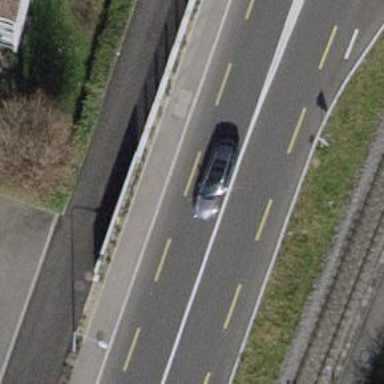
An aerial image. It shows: Secondary road with asphalt surface. There is cycle lane on the left side and cycle lane on both sides.